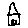
Label: house